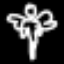
Label: angel